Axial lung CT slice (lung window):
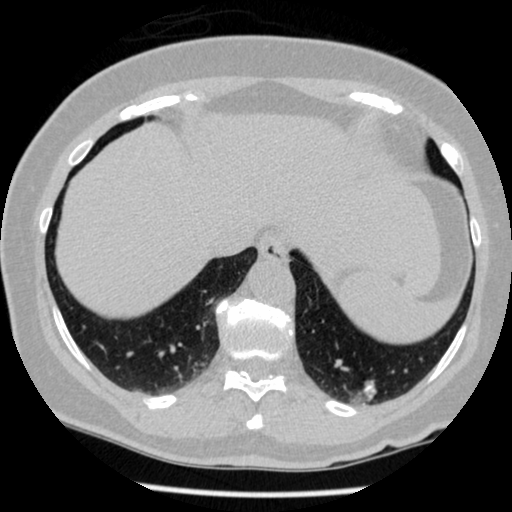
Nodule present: yes
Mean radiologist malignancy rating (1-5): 2.75